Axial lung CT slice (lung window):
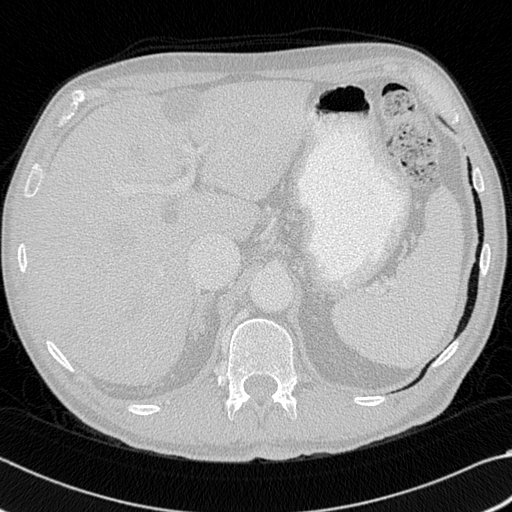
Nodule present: no